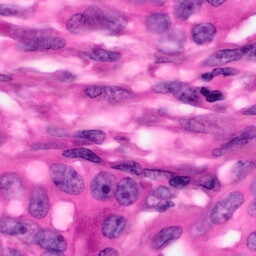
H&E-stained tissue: Pancreatic